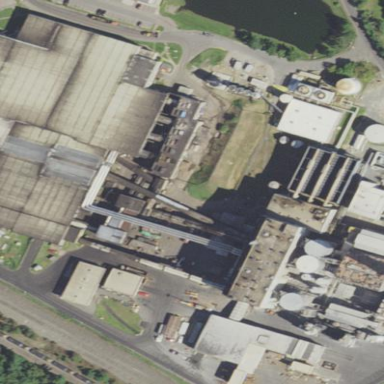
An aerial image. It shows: Industrial area with power plant.